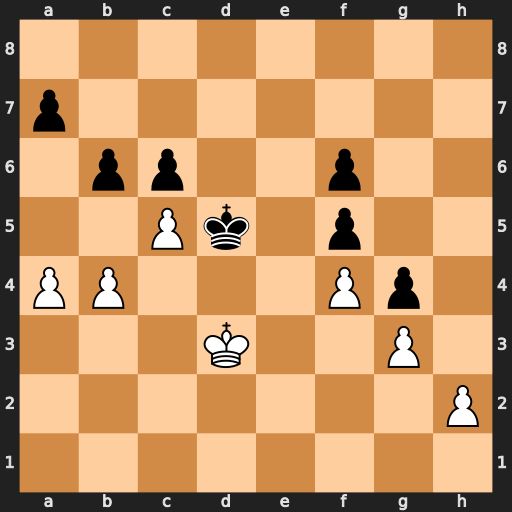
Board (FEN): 8/p7/1pp2p2/2Pk1p2/PP3Pp1/3K2P1/7P/8
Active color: w
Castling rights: -
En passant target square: -
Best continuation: cxb6 axb6 a5 bxa5 bxa5